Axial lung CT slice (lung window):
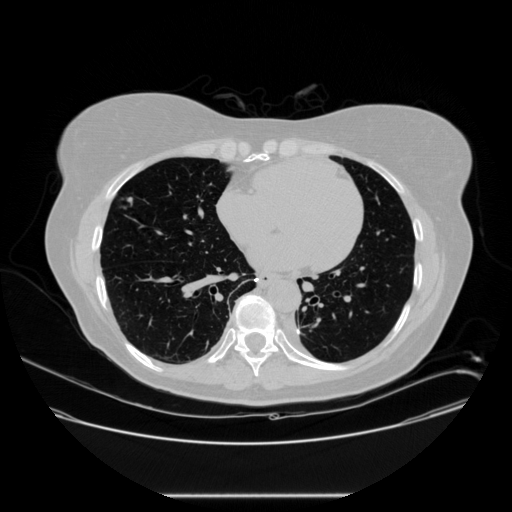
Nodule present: no